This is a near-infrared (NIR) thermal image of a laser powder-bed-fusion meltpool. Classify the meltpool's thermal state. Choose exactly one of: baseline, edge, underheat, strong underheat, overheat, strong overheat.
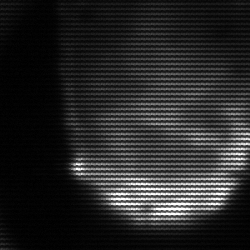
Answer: edge